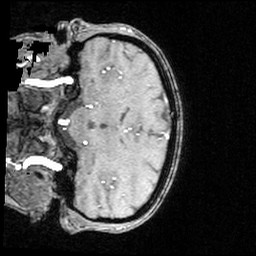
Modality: angio
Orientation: coronal
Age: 31
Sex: female
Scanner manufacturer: siemens
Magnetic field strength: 3 T
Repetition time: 0.025 s
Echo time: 0.00334 s